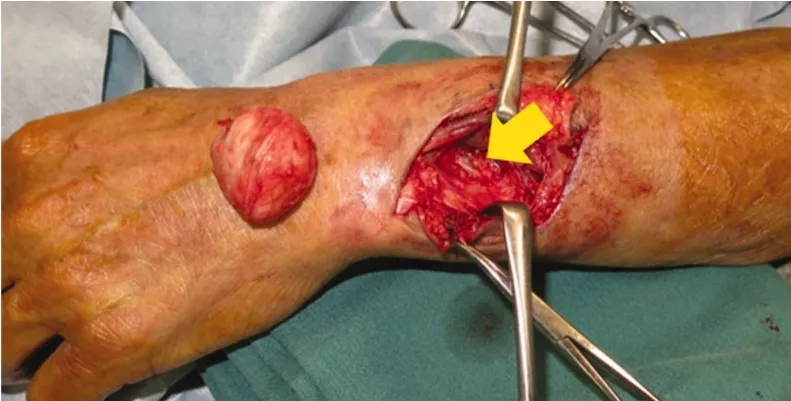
Intraoperative photograph (arrow: antebrachial interosseous membrane). The cystic mass was covered by a thick white capsule and its bottom was adjacent to the antebrachial interosseous membrane. There was no scarring around the fascia.
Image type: medical_photograph (other_medical_photograph)